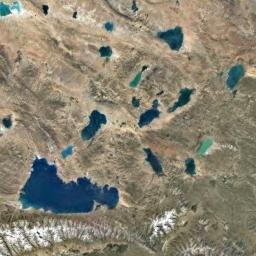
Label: lake